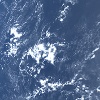
Label: water